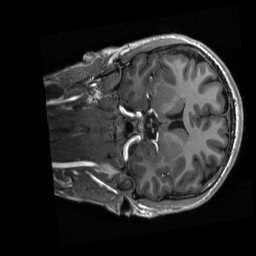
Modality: T1w
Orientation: coronal
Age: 26
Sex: male
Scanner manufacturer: siemens
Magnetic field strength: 3 T
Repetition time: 2.3 s
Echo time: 0.00298 s